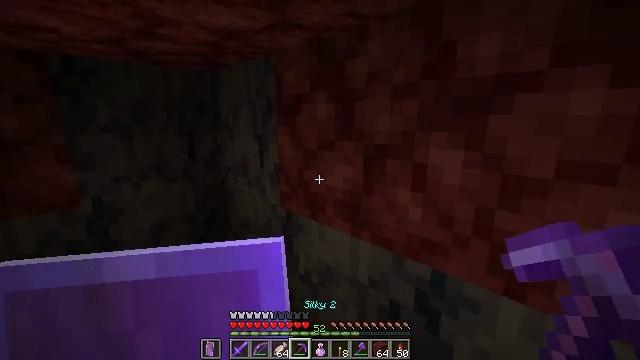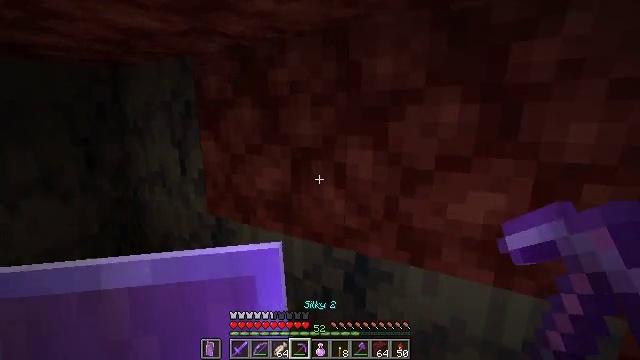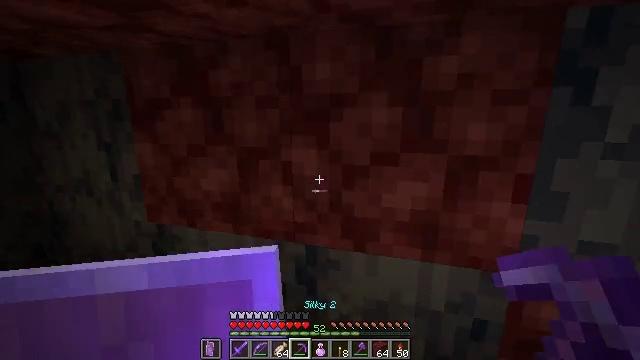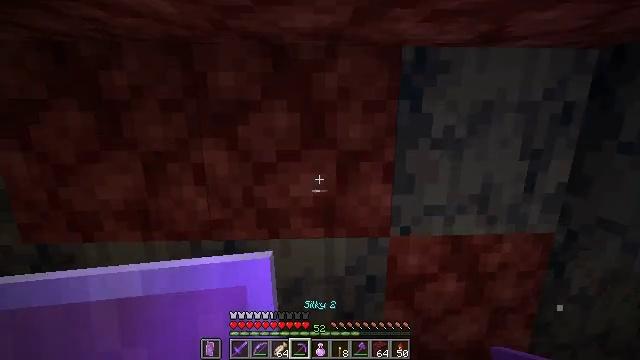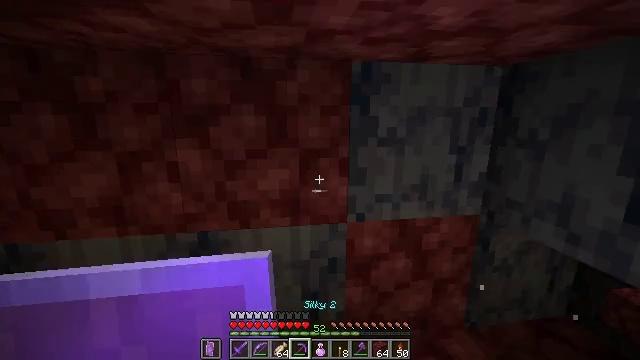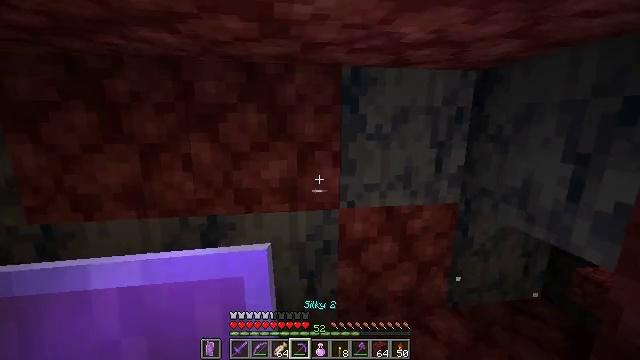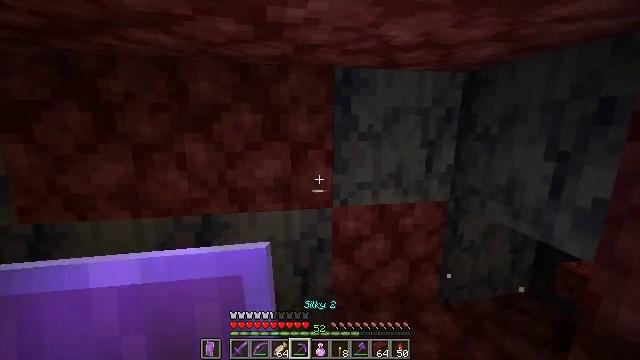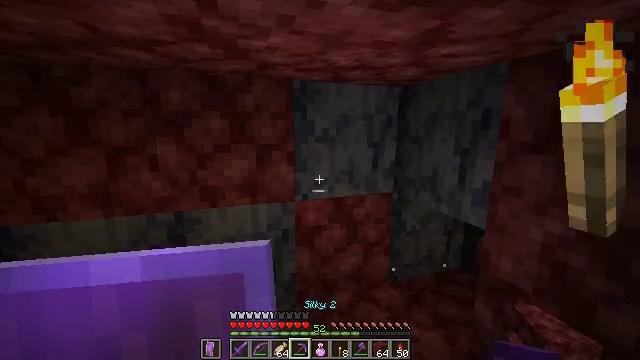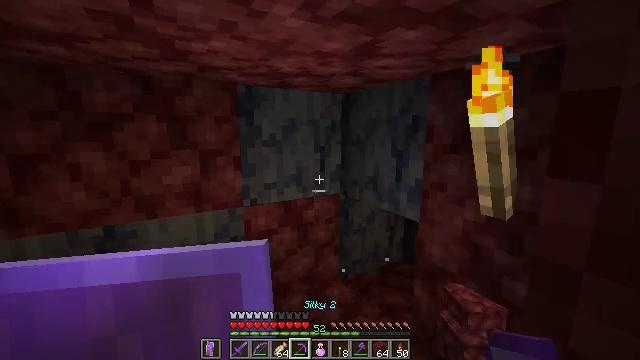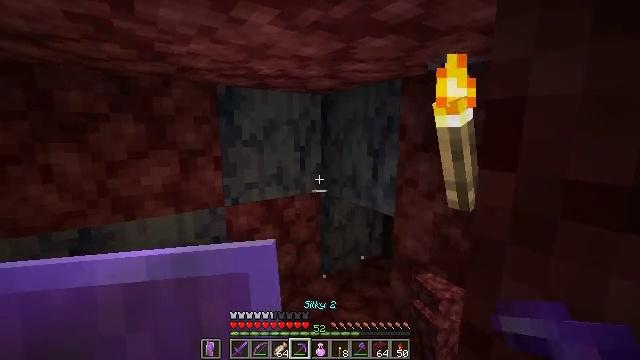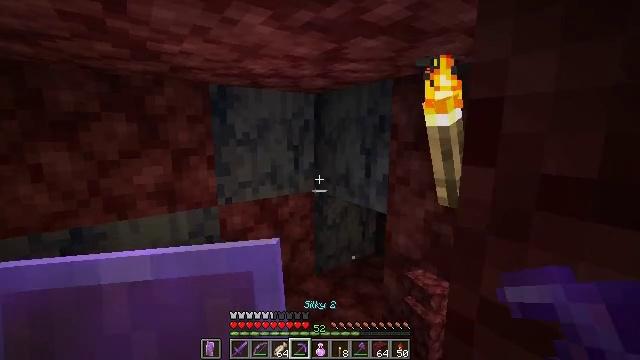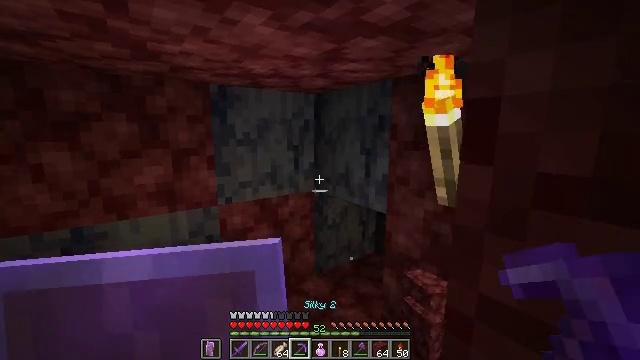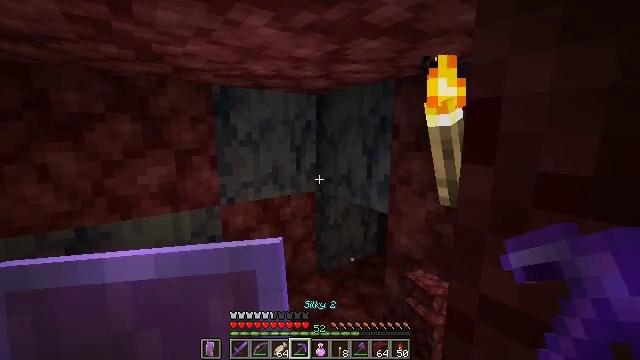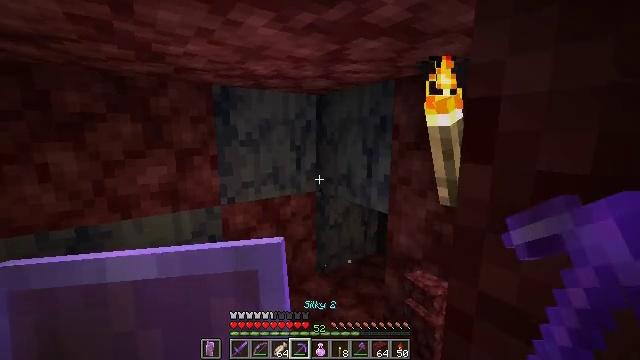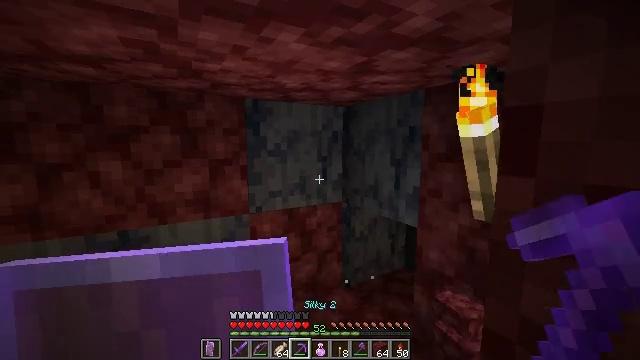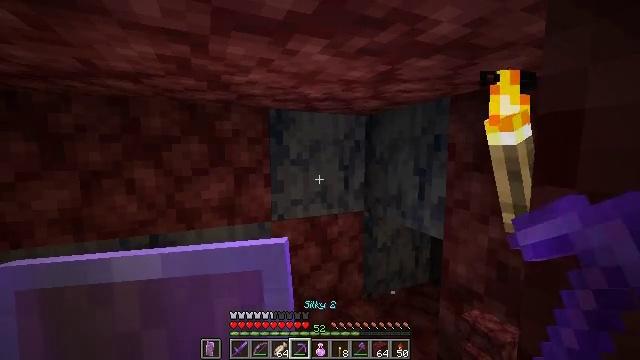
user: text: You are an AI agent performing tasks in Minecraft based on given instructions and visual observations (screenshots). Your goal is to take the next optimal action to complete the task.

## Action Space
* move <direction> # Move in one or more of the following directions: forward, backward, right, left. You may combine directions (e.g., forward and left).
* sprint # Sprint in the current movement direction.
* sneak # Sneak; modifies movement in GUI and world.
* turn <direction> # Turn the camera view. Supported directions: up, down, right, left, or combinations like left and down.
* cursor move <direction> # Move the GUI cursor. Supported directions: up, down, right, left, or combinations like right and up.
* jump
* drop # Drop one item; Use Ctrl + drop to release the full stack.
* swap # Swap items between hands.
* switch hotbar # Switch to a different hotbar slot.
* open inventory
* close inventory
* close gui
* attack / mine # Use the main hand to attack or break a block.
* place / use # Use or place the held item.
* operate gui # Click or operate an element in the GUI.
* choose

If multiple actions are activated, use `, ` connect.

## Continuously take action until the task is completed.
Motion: motion action
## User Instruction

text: Gather basalt from the ground.
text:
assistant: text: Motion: move back, turn right
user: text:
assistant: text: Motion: move back, turn right
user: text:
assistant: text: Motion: move back, turn right
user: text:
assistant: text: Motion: move back, turn right
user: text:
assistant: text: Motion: move back
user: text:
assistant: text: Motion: move back, turn right
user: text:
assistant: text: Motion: turn right and up
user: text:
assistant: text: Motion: turn right and up
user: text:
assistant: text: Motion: turn right
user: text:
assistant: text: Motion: turn right
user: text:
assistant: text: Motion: no_op
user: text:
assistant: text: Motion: no_op
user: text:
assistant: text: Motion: no_op
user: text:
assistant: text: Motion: turn left and up
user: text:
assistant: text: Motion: turn left and up
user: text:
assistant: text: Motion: no_op
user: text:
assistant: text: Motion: no_op
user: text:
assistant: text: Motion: no_op
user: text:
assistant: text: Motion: no_op
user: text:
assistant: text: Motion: attack / mine
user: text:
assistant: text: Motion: attack / mine
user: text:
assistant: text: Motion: turn down, attack / mine
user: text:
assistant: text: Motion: turn left and down
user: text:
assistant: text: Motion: turn left and down
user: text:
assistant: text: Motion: no_op
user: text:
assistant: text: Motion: no_op